Question: I cannot get my graph with all the plot points to fit in my view.

The coordinates being displayed in the screen shot above are: 'x=1, y=10 and x=2, y=0'.
This is a screenshot of my 'UIViewController' ('GraphingViewController')
I have a separate view nested within here that is the host view for the graph. My code for the graph is exactly the same as <URL> with the exception of the generate data method which I have customized:
'''
-(void)generateData
{
NSMutableArray *contentArray = [NSMutableArray array];
int counter = 0;
for (NSNumber * entryValue in self.plotDataArray) {
counter++;
id x = [NSDecimalNumber numberWithInt:counter];
id y = [NSDecimalNumber numberWithInt:[entryValue intValue]];
[contentArray addObject:[NSMutableDictionary dictionaryWithObjectsAndKeys:x, @"x", y, @"y", nil]];
NSLog(@"setting values for graph x: %@ and y: %@",x,y);
}
plotData = [contentArray retain];
}
'''
Another thing that is strange is that I can scroll left and right but not up or down. I have in prior changes had the x,y start at '0,0' but that hides the x axis, so although its what I want, I cant have that line hidden.
How can I start the graph at '0,0' and be able to scale it to not only see all points but also to see the labels ("'X Axis'", "'Y Axis'")?
Also the Y axis is going by '.2' and X by '.5' as you can see. These should be '1' as all of my numbers would be whole numbers.
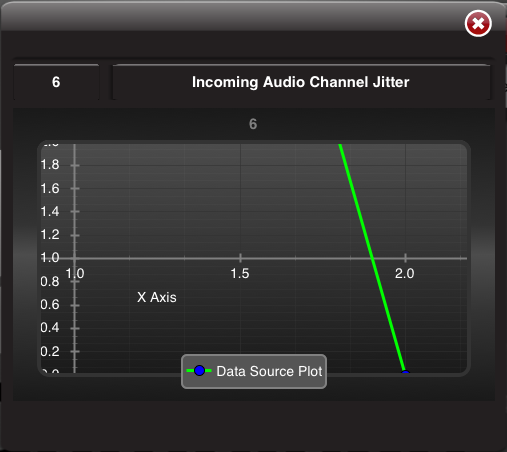
Answer: The easy way to keep the axis labels visible is to set the 'titleLocation'. The default value of 'NAN' will position the label in the center of the plot area.
The 'globalYRange' is preventing vertical scrolling. The default value of 'nil' does not limit scrolling. If you do want limit scrolling, but need to change the plot range to show new data, set the global range to 'nil', update the plot range, and reset the global range.
The tick locations and axis labels are controlled by the axis labeling policy. The default fixed interval policy will work, just leave the 'majorIntervalLength' at the default value of one (1).